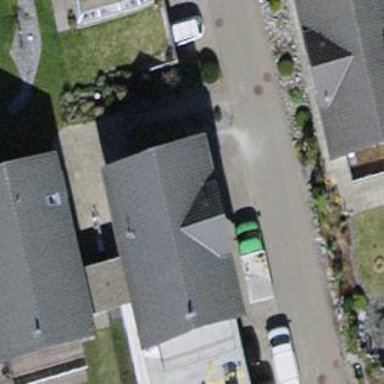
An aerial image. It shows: Simple and straightforward house.